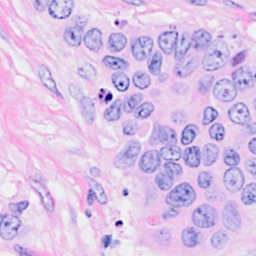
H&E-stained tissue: Breast